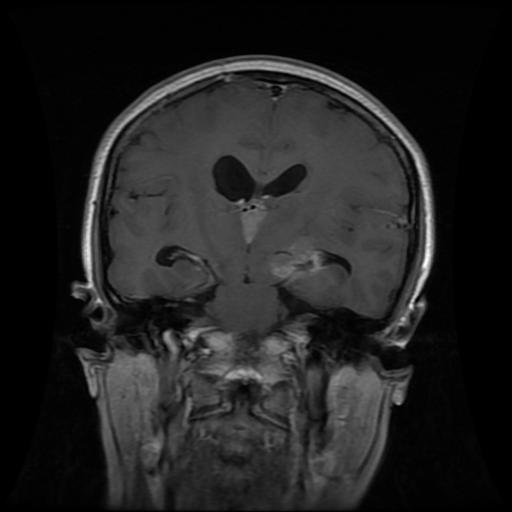
Label: glioma